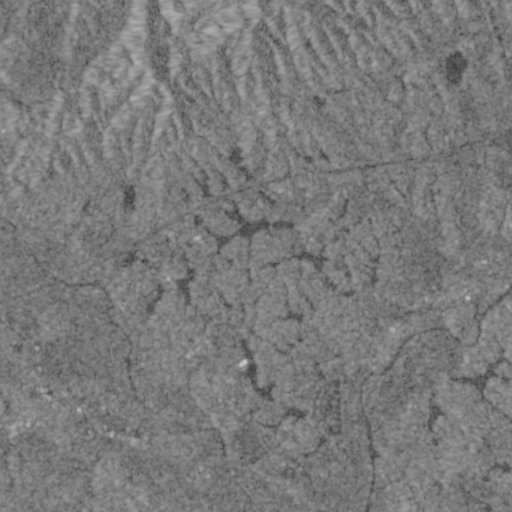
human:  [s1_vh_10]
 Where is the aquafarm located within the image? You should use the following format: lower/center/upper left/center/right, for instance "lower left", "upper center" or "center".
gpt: The aquafarm is located in the lower right of the image.
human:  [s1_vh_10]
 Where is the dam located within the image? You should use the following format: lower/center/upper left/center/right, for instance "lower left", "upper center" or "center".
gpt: The dam is located in the lower right of the image.
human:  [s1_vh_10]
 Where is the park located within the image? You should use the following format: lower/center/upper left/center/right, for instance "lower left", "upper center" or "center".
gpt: The park is located in the center right of the image.
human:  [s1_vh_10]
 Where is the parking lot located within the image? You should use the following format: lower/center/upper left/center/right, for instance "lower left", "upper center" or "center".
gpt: The parking lot is located in the center right of the image.
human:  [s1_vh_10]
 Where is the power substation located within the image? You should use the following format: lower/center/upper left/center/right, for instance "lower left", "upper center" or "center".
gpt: The power substation is located in the center left of the image.
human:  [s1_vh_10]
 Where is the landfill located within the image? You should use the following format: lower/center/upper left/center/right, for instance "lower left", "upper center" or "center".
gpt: There is no landfill in the image.

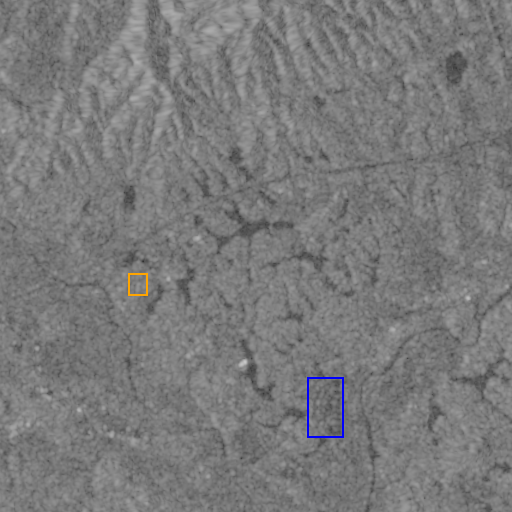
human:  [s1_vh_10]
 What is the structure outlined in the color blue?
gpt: The structure outlined in blue is an aquafarm.
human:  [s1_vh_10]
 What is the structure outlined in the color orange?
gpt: The structure outlined in orange is a power substation.
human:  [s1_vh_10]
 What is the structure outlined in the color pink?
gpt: There is no pink outline.